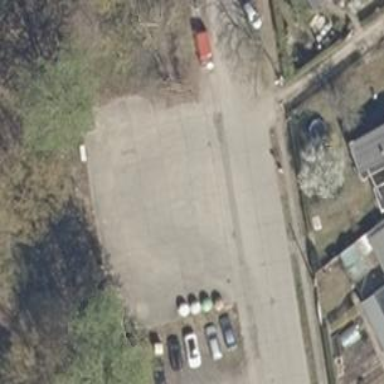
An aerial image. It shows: Driveway.